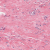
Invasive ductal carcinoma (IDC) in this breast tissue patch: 1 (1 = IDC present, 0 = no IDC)